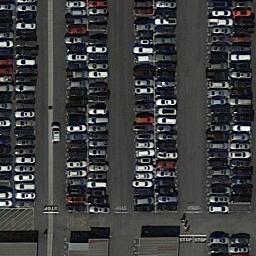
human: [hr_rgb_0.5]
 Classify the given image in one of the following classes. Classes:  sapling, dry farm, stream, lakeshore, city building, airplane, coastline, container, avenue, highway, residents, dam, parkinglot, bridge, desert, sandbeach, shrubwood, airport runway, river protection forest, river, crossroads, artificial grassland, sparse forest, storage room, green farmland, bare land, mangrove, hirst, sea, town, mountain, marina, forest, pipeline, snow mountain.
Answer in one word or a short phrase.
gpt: parkinglot